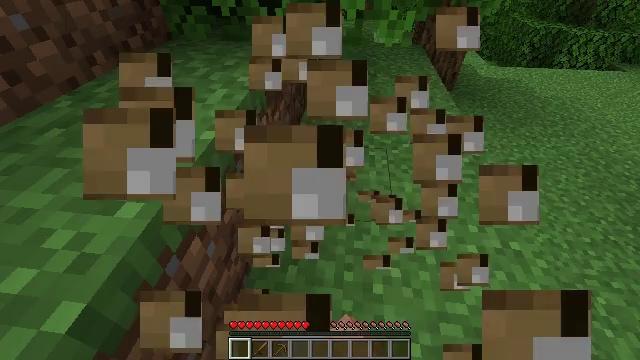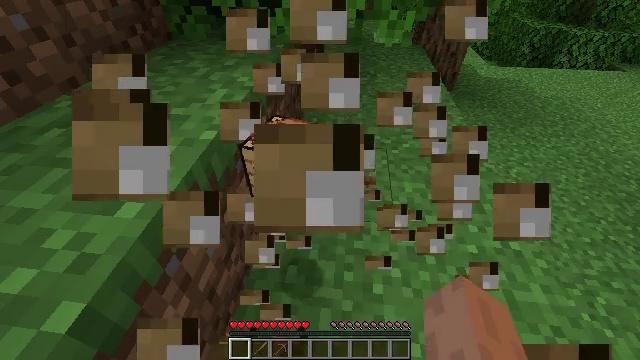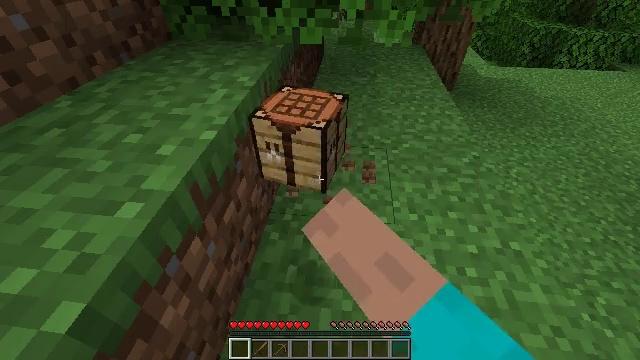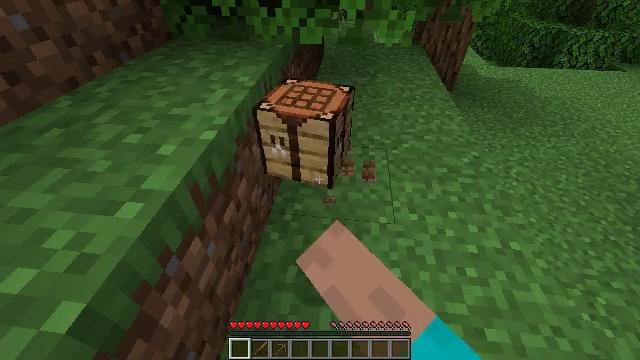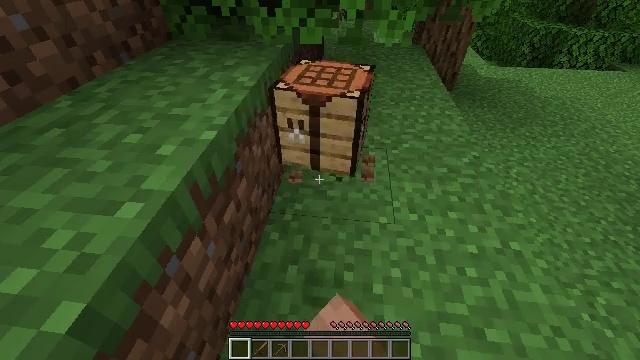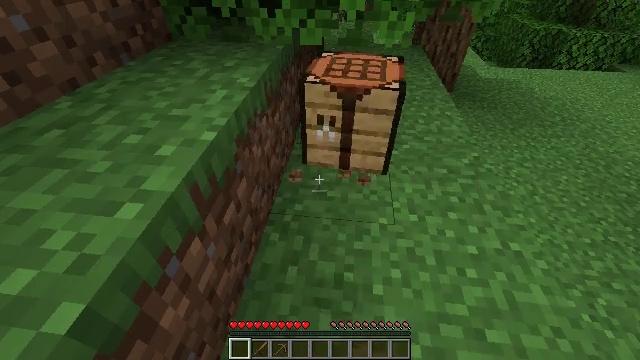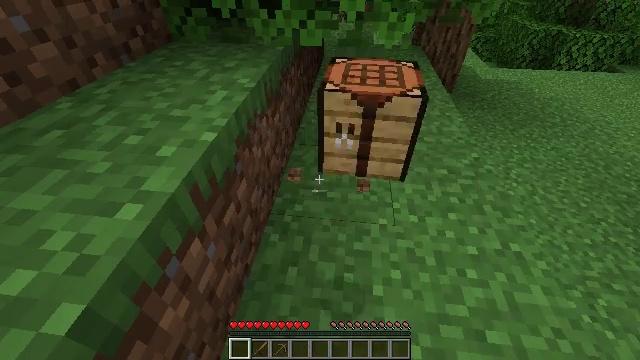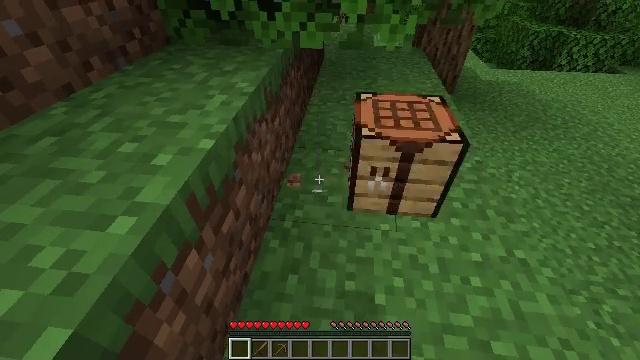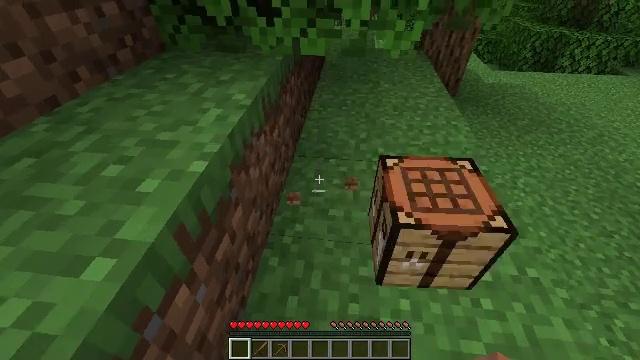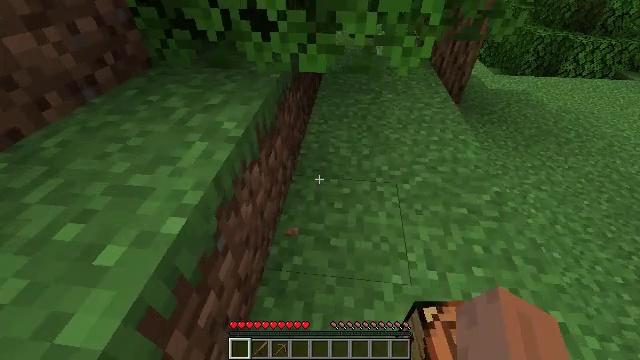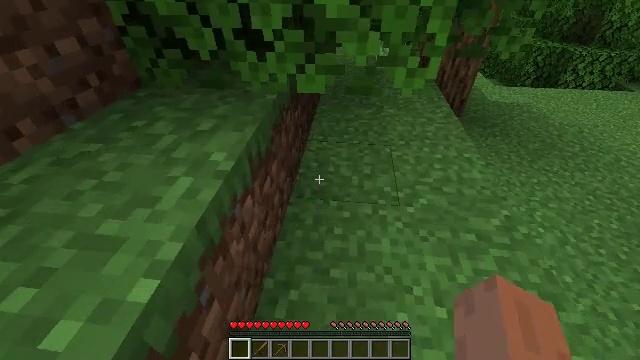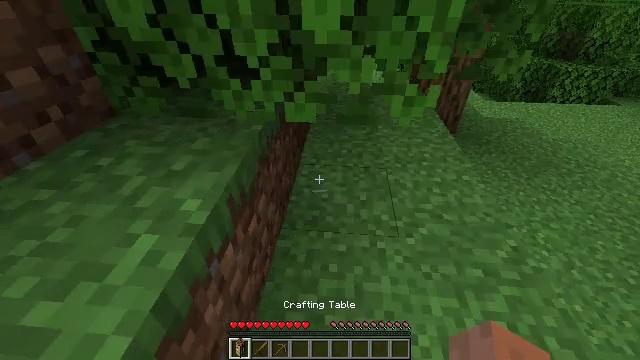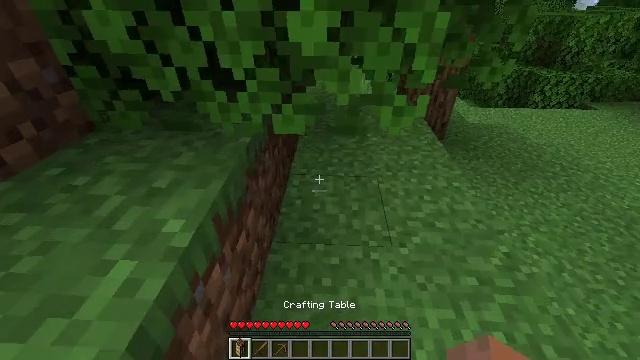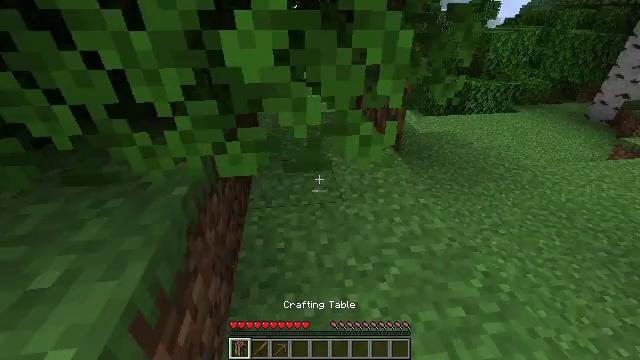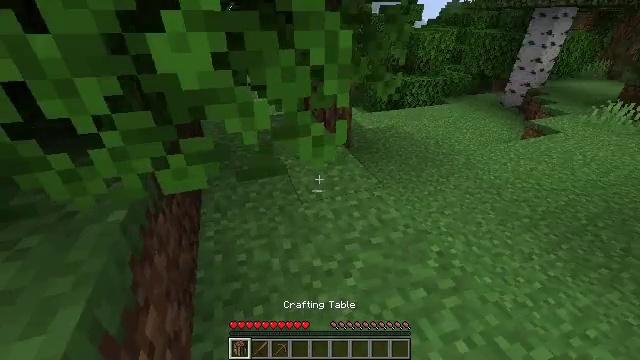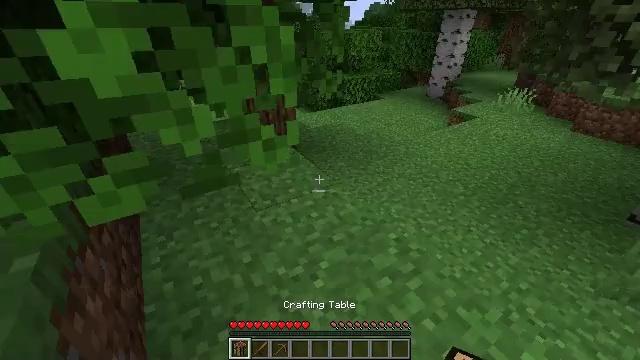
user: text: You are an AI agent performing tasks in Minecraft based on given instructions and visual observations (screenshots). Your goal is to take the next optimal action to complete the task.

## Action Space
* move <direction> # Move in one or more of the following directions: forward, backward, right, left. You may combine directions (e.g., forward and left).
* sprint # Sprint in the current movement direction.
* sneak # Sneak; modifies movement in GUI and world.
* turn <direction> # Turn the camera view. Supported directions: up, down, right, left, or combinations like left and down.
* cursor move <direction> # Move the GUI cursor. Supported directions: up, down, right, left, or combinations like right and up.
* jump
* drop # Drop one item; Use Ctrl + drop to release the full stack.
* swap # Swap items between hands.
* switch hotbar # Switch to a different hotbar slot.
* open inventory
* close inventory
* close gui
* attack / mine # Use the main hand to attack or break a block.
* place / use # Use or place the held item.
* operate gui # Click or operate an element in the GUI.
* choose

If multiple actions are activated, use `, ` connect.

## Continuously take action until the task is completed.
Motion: motion action
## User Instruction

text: Break oak leaves from the trees.
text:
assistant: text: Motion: attack / mine
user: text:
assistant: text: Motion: attack / mine
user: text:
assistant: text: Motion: attack / mine
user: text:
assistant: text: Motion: attack / mine
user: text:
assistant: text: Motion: no_op
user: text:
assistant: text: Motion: no_op
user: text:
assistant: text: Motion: move forward
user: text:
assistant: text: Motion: move forward
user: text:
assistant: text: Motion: move forward
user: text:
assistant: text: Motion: move forward, turn up
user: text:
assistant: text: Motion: move forward, turn right and up
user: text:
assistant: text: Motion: move forward, turn right and up
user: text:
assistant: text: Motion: turn right and up
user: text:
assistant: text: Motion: turn right
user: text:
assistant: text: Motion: turn right
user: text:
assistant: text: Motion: turn right
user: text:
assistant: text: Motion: turn right
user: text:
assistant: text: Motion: turn right
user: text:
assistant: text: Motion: turn right and down
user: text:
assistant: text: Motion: turn right
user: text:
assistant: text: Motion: turn right
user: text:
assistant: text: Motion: no_op
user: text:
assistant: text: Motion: no_op
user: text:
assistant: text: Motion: no_op
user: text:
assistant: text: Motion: turn up
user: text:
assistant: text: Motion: turn up
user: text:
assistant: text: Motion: turn right and up
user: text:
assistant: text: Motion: turn right and up
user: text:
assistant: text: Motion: turn right and up
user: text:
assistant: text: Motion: turn right and up